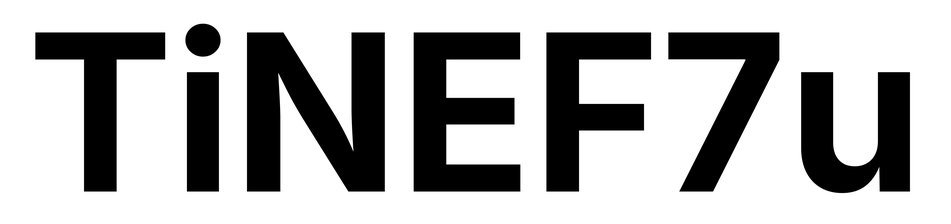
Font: Inter_Bold